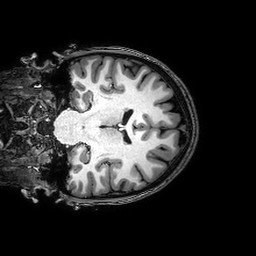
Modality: T1w
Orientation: coronal
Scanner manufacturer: philips
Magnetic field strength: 3 T
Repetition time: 0.008175 s
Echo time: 0.00373 s